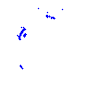
Particle: pion